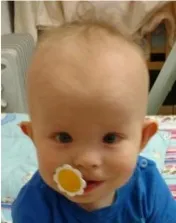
6 years with mother.
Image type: medical_photograph (oral_photograph)